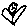
Label: bird